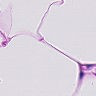
Metastatic tissue present: no